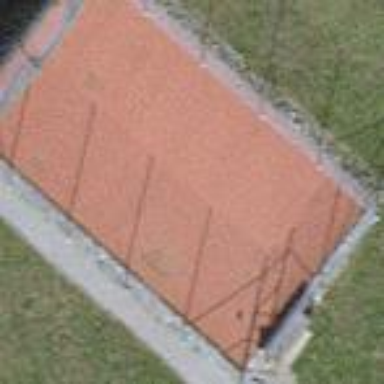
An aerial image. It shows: Tennis court on pitch.